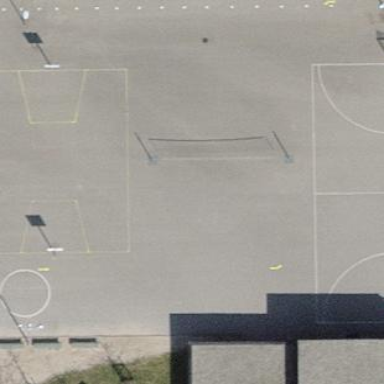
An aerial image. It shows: Multi-sport pitch with asphalt surface.